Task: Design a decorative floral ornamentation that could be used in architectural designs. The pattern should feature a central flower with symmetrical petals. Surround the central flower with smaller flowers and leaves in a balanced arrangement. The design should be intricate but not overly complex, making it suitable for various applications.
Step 1380:
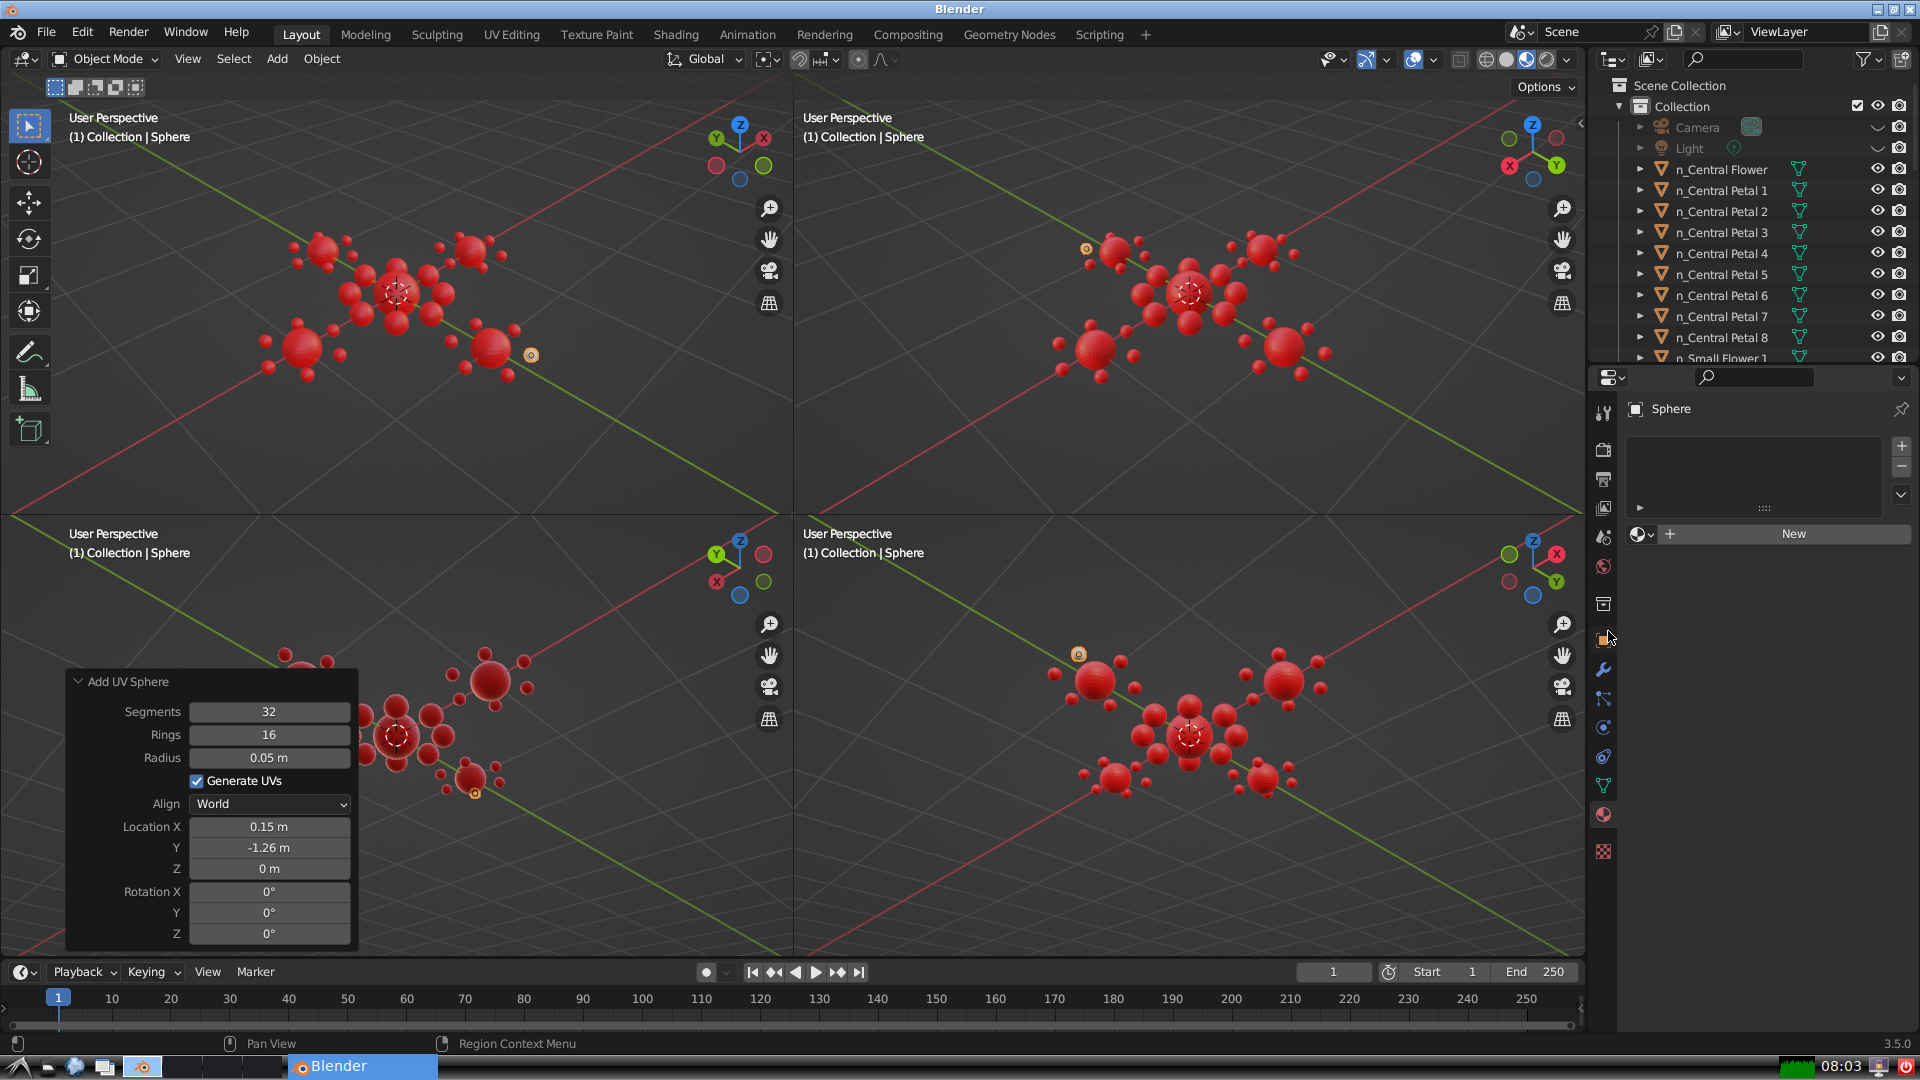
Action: click: no